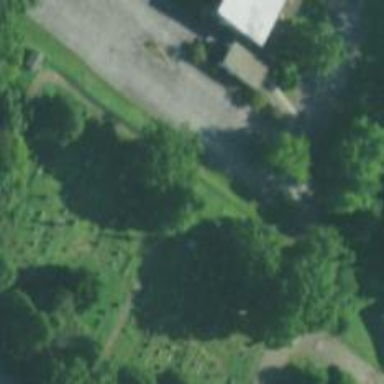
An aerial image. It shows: Cemetery.